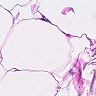
Metastatic tissue present: no